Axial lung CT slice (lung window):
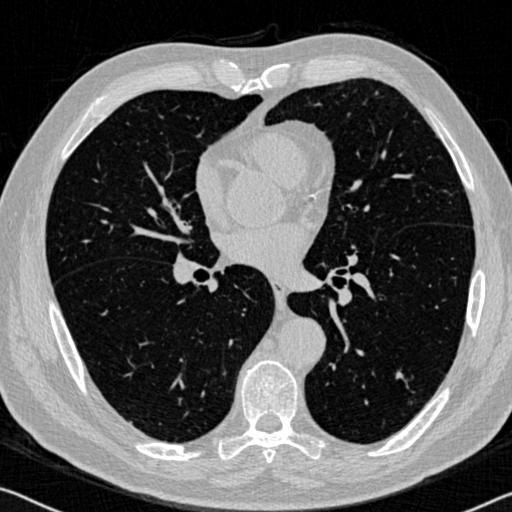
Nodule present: no